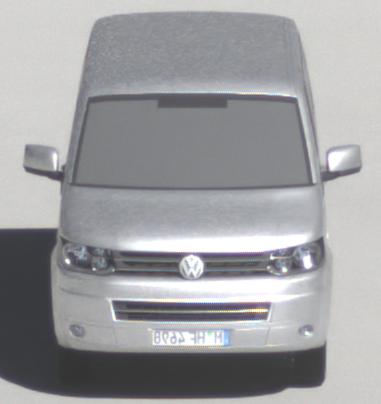
Make: VW Commercial Vehicles (Nutzfahrzeuge)
Model: T5 Multivan 2.0
Detailed model: T5 Multivan
Model produced from: 2009/09
Model produced until: 2013/06
Doors: 4
Color: white
Road condition: dry road
Daytime: morning or afternoon
Contrast: high contrast